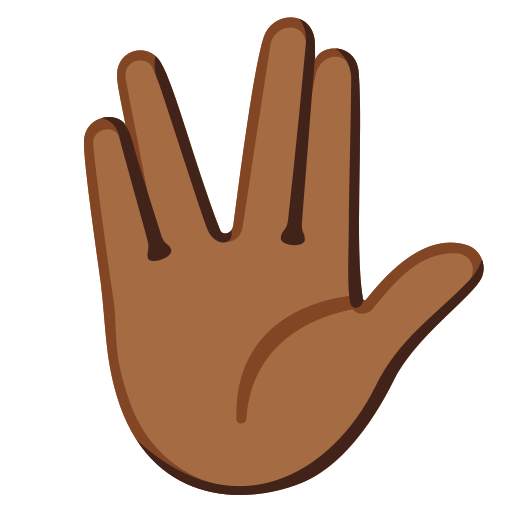
Emoji: 🖖🏾